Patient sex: M
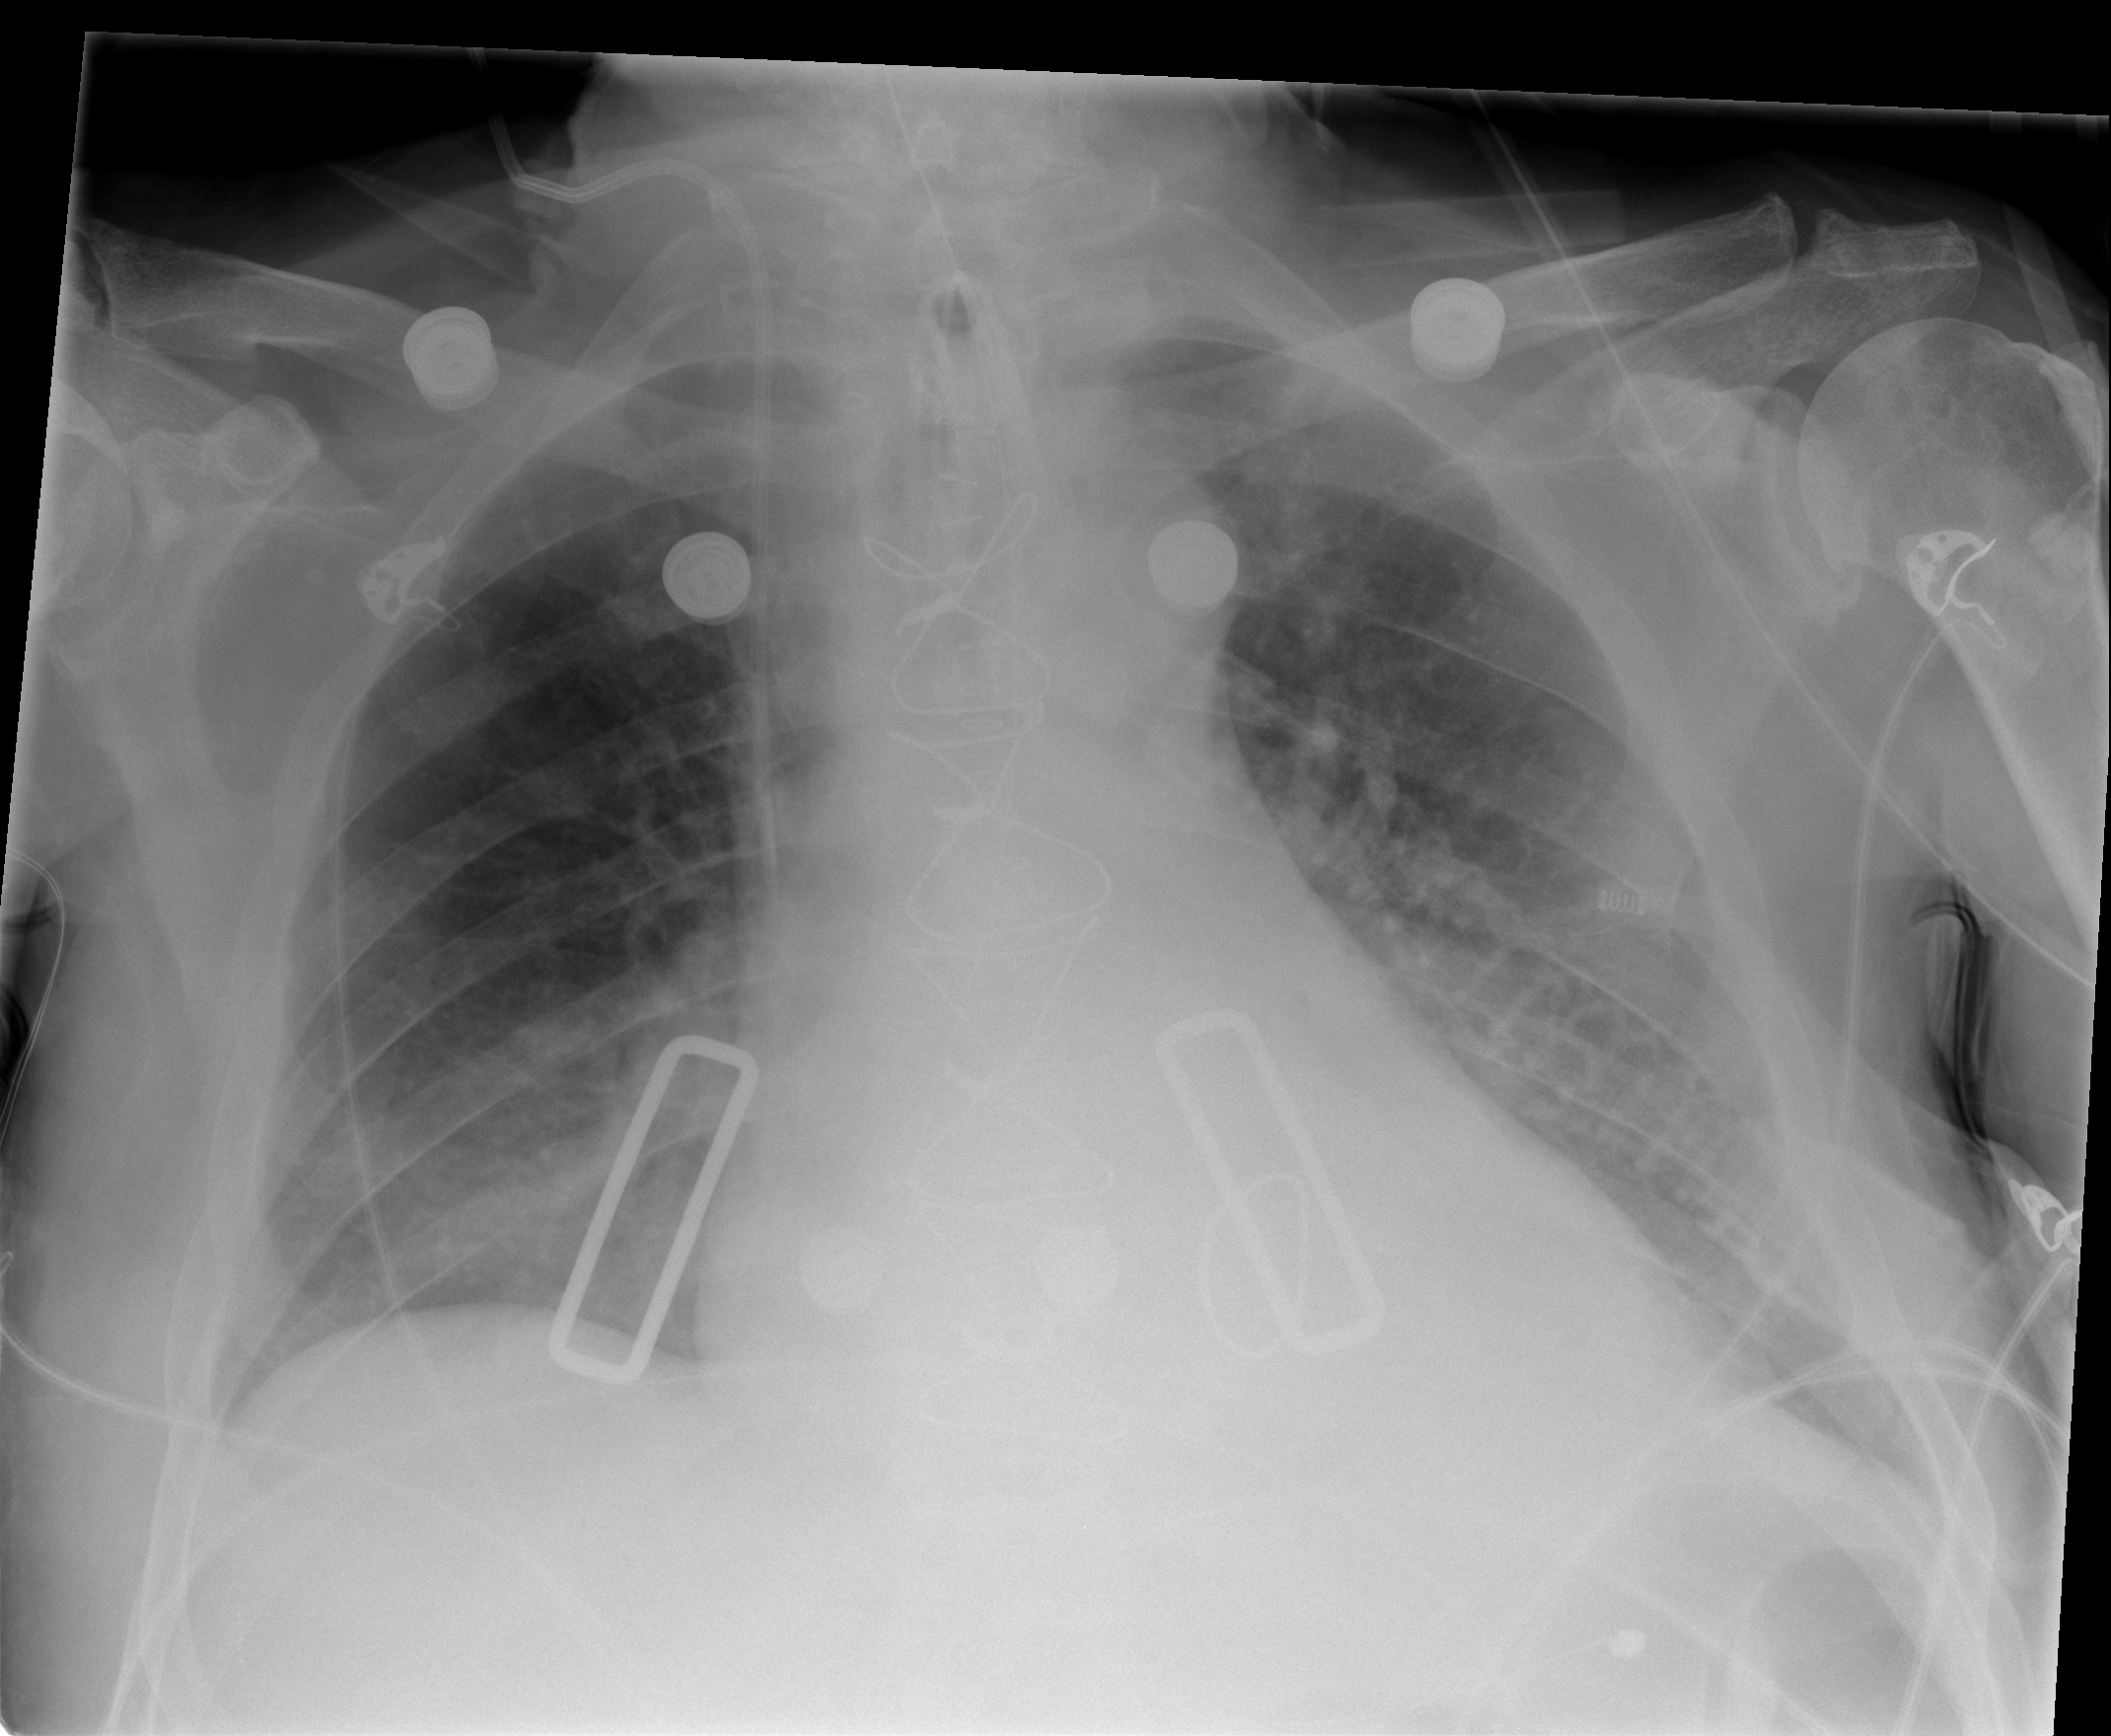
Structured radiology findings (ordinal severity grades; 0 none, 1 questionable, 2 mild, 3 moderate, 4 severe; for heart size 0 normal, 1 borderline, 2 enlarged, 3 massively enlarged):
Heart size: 2
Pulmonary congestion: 1
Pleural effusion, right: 0
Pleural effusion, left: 1
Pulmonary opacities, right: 2
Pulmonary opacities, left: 2
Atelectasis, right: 2
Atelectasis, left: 2